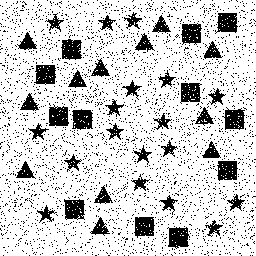
Squares: 12
Triangles: 12
Stars: 18
Total shapes: 42